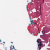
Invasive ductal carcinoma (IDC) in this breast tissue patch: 0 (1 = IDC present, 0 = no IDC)